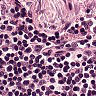
Metastatic tissue present: no